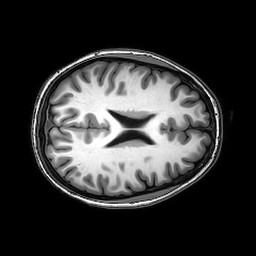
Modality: T1w
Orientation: axial
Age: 22
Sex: female
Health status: healthy
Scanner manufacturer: philips
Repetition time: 0.008148 s
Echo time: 0.00373 s